Field crop: tomato
Growth stage: 1
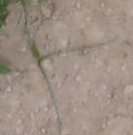
Species: cyperus